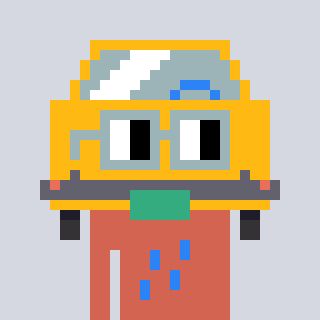
a pixel art character with square dark gray glasses, a taxi-shaped head and a peachy-colored body on a cool background